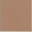
Piece: xx